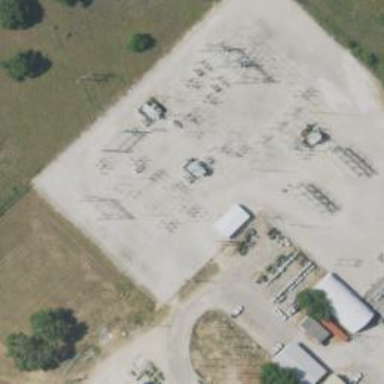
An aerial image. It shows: Switch for power supply.